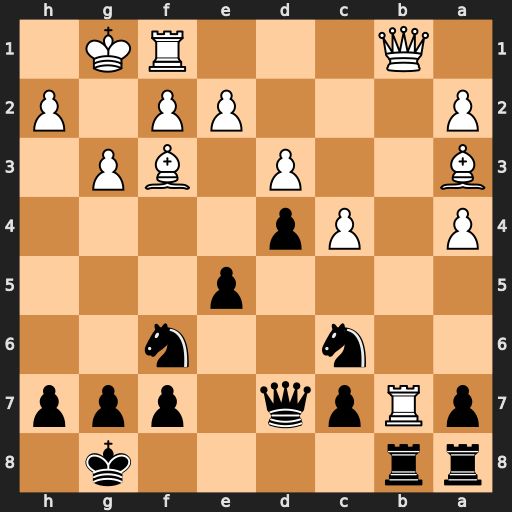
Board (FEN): rr4k1/pRpq1ppp/2n2n2/4p3/P1Pp4/B2P1BP1/P3PP1P/1Q3RK1
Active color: b
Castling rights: -
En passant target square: -
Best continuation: e4 Rxb8+ Rxb8 Qd1 exf3